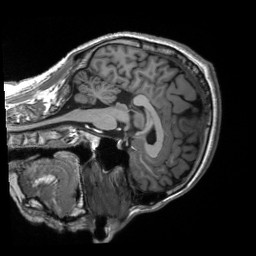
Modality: T1w
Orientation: sagittal
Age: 31
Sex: male
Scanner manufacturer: siemens
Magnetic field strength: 3 T
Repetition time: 2.53 s
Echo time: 0.00219 s